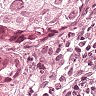
Metastatic tissue present: yes